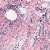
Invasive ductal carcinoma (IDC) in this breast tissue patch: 0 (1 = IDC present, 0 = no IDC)